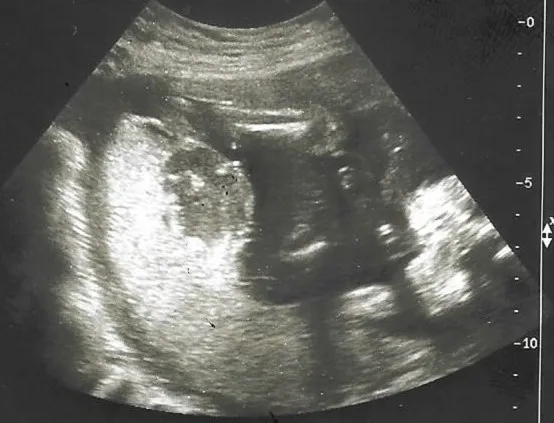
the placental chorioangioma on ultrasound at 21 weeks. gestation.
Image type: radiology (ultrasound)